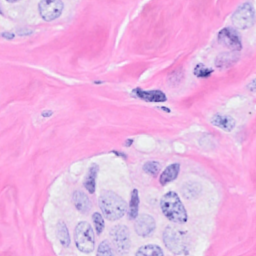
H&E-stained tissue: Breast